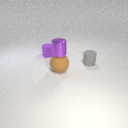
small gray rubber cylinder behind large brown rubber sphere